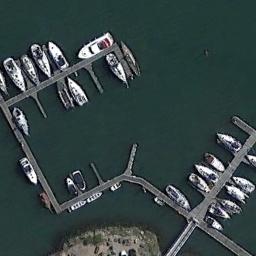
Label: harbor